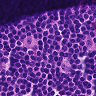
Metastatic tissue present: no